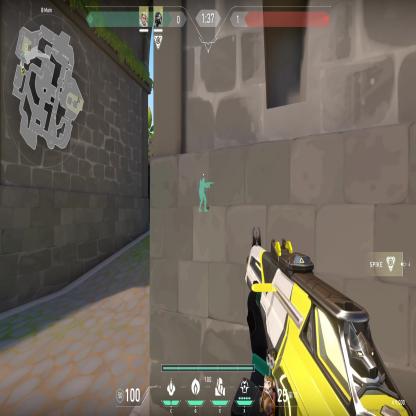
Label: teammate